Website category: university
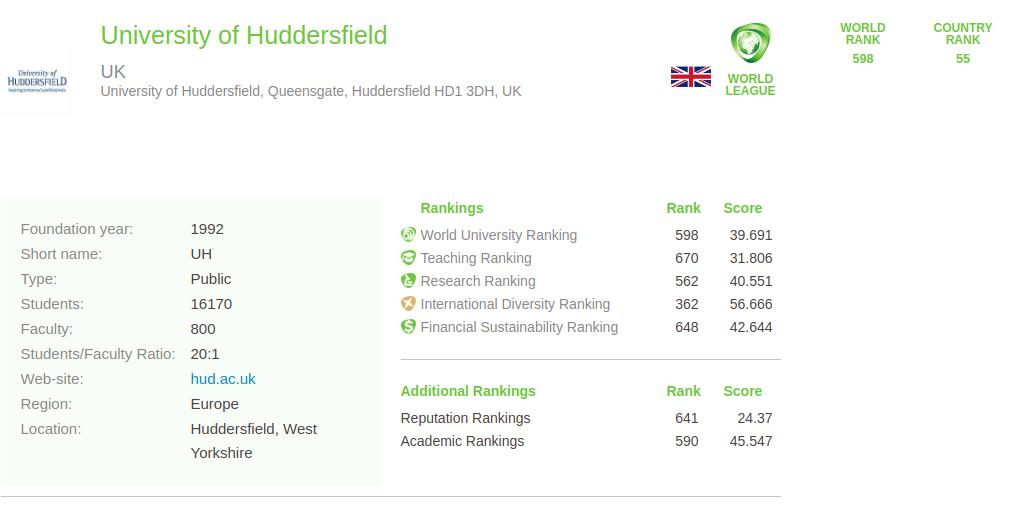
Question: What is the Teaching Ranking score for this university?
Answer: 31.806

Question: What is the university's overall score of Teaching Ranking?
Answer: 31.806

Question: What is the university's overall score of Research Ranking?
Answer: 40.551

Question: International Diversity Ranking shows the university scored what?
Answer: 56.666

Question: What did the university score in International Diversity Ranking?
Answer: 56.666

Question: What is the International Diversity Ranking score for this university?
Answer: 56.666

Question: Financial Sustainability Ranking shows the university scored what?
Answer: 42.644

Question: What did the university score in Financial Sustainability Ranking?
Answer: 42.644

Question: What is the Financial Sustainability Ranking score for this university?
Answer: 42.644

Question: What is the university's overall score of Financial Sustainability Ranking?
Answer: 42.644

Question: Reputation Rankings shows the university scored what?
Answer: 24.37

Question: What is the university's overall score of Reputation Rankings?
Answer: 24.37

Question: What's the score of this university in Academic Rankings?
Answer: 45.547

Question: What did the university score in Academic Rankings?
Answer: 45.547

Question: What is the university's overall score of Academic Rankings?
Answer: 45.547

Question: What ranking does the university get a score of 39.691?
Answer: World University Ranking

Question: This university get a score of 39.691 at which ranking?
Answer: World University Ranking

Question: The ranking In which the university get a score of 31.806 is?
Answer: Teaching Ranking

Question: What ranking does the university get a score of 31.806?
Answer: Teaching Ranking

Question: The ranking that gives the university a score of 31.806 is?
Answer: Teaching Ranking

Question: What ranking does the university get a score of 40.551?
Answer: Research Ranking

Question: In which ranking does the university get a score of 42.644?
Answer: Financial Sustainability Ranking

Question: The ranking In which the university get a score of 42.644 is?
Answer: Financial Sustainability Ranking

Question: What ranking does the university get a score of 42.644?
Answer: Financial Sustainability Ranking

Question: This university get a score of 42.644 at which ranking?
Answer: Financial Sustainability Ranking

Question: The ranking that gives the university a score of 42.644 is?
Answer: Financial Sustainability Ranking

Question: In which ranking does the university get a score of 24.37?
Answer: Reputation Rankings

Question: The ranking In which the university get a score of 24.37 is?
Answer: Reputation Rankings

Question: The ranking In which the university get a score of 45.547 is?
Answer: Academic Rankings